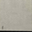
Piece: xx